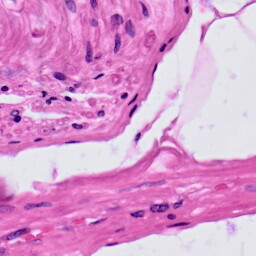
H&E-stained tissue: Prostate